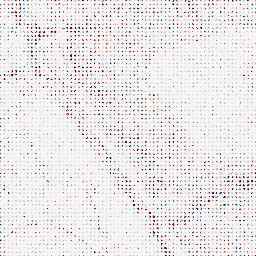
Category: wavelet
Decomposition family: wavelet_dwt
Decomposition parameters: wavelet: db8
level: 1
Upsampling method: sinc_blackman
Upsampling parameters: scale: 8
kernel_size: 4
Upsampling scale: 8